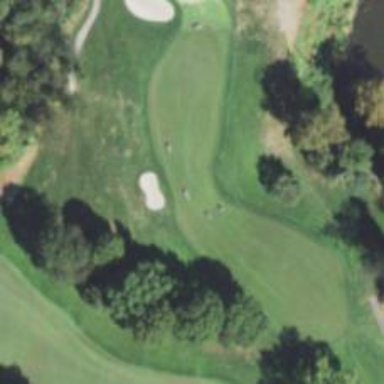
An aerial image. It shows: Golf hole.